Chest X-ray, AP view. Patient: 61 years old, sex F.
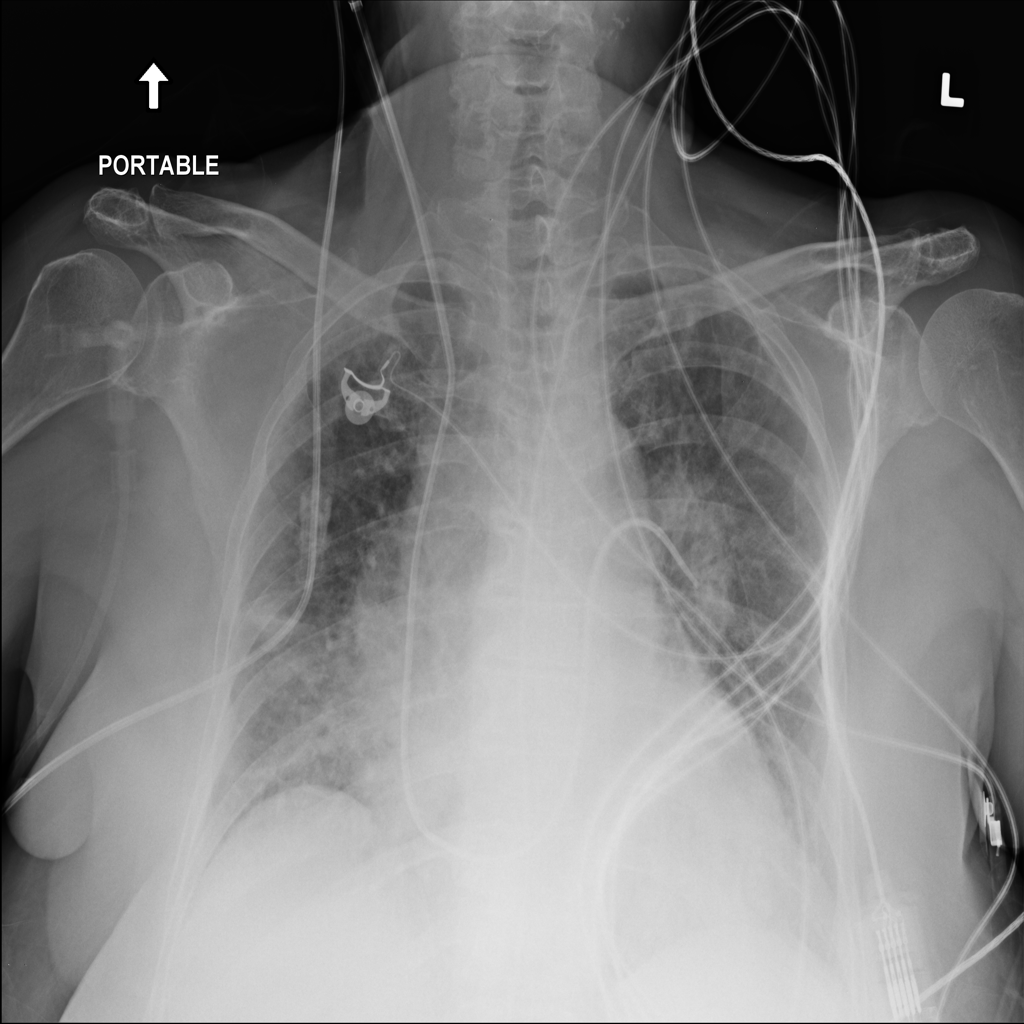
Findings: Infiltration